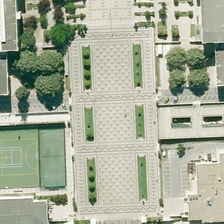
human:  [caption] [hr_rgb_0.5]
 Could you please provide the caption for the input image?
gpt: several buildings and green trees are near a square .

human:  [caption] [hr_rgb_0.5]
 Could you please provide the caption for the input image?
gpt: several buildings and green trees are near a square .

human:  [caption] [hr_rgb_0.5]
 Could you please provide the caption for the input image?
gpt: several buildings and green trees are near a square .

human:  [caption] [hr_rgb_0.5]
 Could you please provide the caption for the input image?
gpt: several buildings and green trees are near a square .

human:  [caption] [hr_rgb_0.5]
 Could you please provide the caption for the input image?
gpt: several buildings and green trees are near a square .